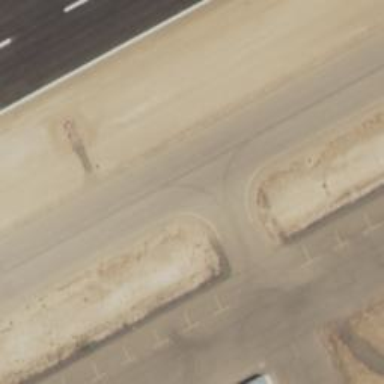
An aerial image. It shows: View of taxiway at the airport.